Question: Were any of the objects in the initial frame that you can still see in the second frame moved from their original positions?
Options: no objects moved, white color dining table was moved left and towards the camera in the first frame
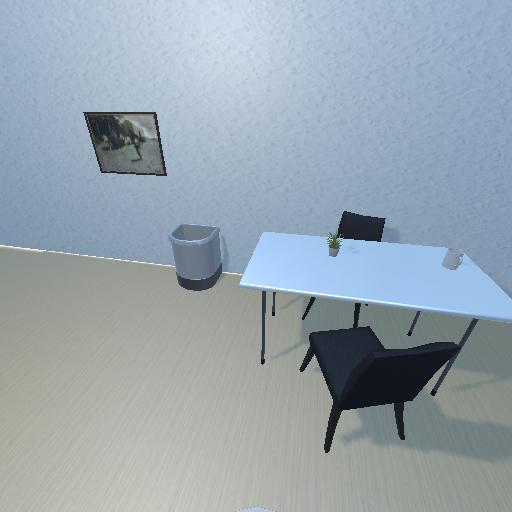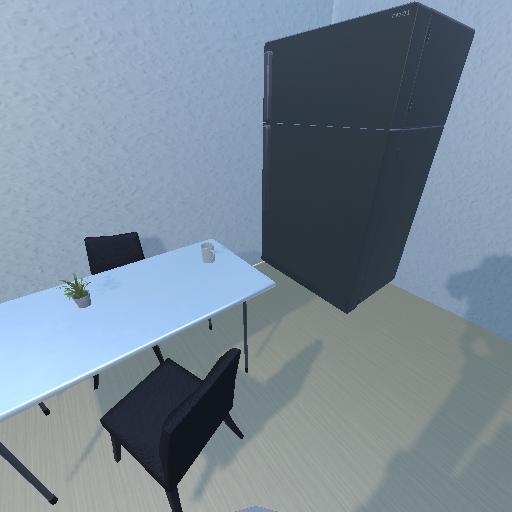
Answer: no objects moved